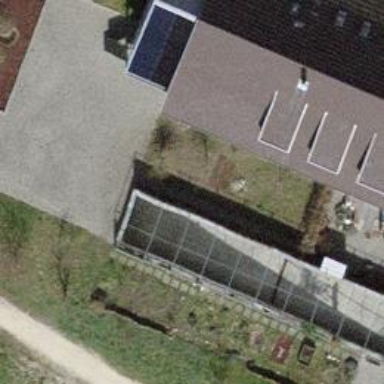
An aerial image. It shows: Garage building.